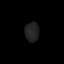
Tissue: lung
Cell type: T cells
Senescence score: 0.1997
Nuclear area (px): 271
Mean DAPI intensity: 34.114